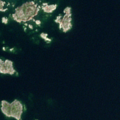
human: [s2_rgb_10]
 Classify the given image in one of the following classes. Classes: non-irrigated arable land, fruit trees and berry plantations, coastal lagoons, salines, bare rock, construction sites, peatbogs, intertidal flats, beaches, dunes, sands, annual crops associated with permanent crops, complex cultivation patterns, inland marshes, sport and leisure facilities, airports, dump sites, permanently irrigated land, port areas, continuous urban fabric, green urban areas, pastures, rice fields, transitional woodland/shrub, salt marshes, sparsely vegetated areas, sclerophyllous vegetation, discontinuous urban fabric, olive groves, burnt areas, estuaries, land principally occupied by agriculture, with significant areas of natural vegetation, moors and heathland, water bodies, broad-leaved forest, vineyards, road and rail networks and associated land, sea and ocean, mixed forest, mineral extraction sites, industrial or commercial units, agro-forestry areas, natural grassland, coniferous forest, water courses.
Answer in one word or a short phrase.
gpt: sea and ocean